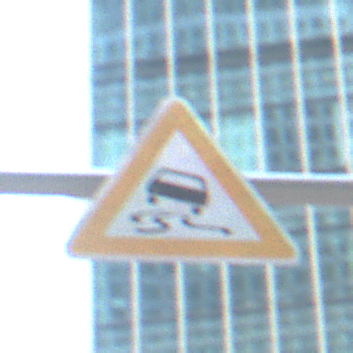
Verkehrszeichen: SchleuderOderRutschgefahr
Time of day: MorningAfternoon
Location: Outdoor (Urban)
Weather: PartlyCloudy
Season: NotSpecified
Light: Natural